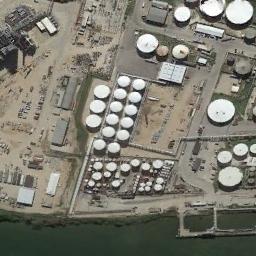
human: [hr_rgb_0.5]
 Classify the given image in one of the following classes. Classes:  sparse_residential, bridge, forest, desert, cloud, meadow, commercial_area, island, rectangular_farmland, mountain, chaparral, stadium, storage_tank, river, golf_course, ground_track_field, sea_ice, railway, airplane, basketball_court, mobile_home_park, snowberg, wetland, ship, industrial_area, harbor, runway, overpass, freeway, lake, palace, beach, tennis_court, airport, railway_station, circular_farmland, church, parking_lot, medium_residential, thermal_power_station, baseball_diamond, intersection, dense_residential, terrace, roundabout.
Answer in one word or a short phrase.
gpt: storage_tank